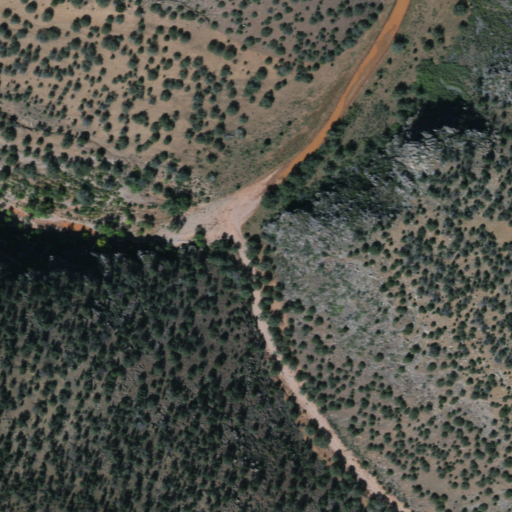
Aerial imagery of valley in Arizona named Butcher Knife Canyon containing shrub and evergreen forest